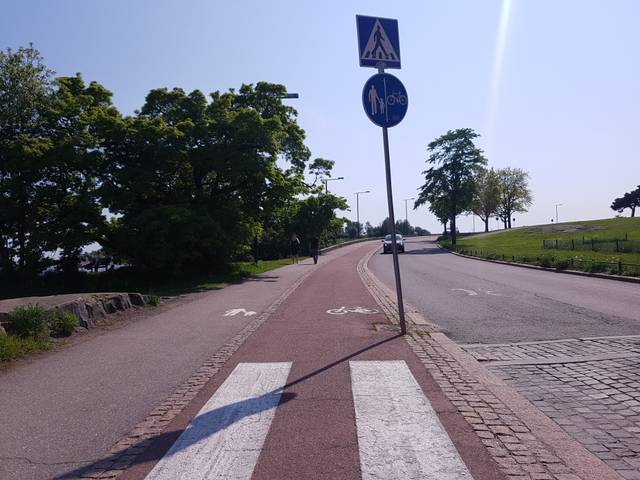
Region: Finland
Coordinates: 60.155, 24.959